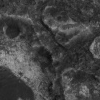
Atmospheric dust classification: not_dusty